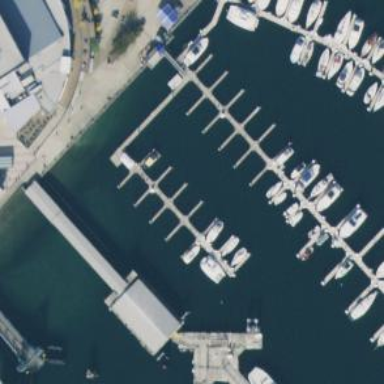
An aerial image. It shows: Pier with mooring facilities.